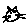
Label: cat